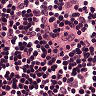
Metastatic tissue present: no